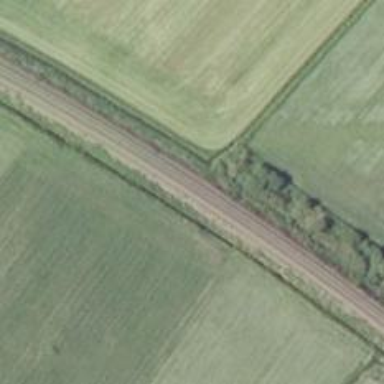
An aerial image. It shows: Continuous rail for railway.